Question: How do you build your own FastCGI interface in PHP?
I'd like to do something similar to what <URL>, but in PHP. Is it even possible? Would it be faster?
(That is, I'd like to be able to load a web app framework into memory, and then just have FastCGI call a method I provide for every request. So not the more generic preloading of the PHP-interpreter that is happening in the "default" PHP FastCGI setup.)
cheers!
(: Isn't Mongrel and RoR doing this as well?)
Ok I've made a freakin' diagram now :)

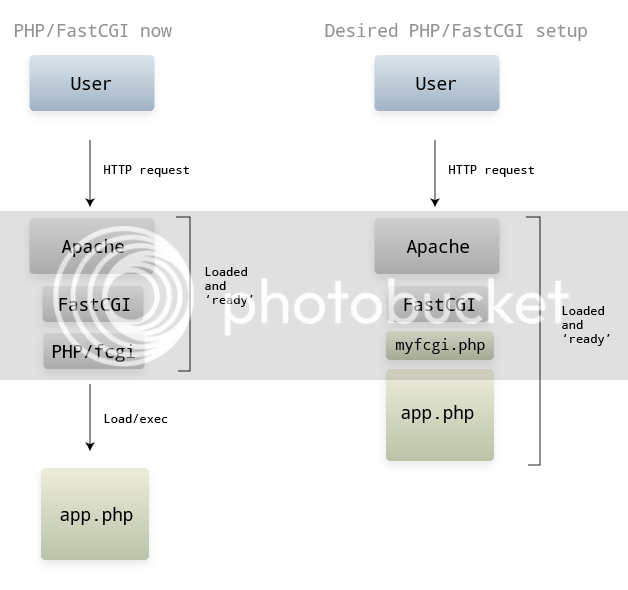
Answer: I may be mistaken (it's late) but aren't you just trying to do some form of caching? Regardless, the FastCGI interface seems to be fairly well defined. So, it should be possible to do whatever you want, fairly easily.